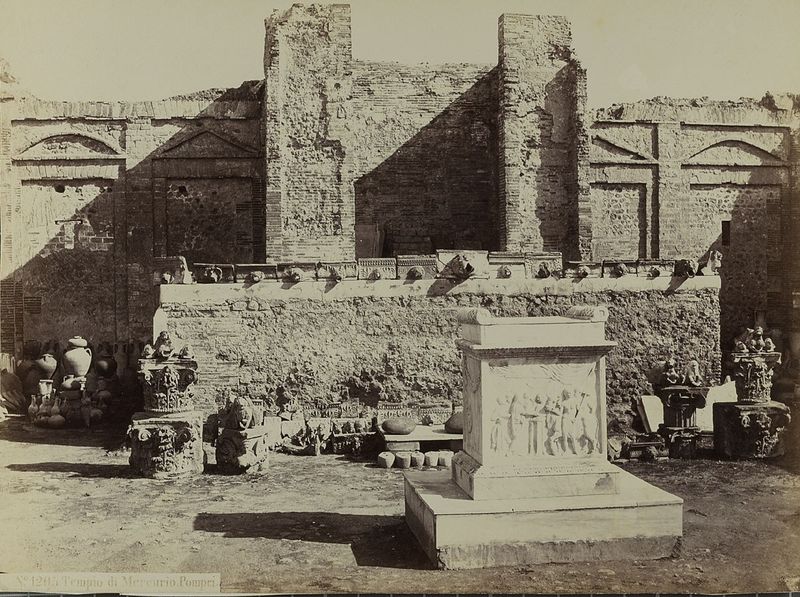
Titel: 'No. 1205 Tempio di Mercurio. Pompei.'
Künstler: Giorgio Sommer
Standort: Hamburg
Institution: Museum für Kunst und Gewerbe Hamburg
Schlagwörter: architektur, geschichte, krug, vase, topf, foto, fotografie, photographie, photo, tempel, merkur, architekturfotografie, albumin, lichtbild, reisefotografie, historische, vespasian, architekturphotographie, bildwerke, gefäß, angewandte und bildende kunst, hessische systematik, behälter, schwarzweißpositivverfahren, silbersalzverfahren, schwarzweißfotografie, gebäude, örtlichkeit, straße, stätte, reisephotographie, albuminpapier, heiligtümer, archäologie